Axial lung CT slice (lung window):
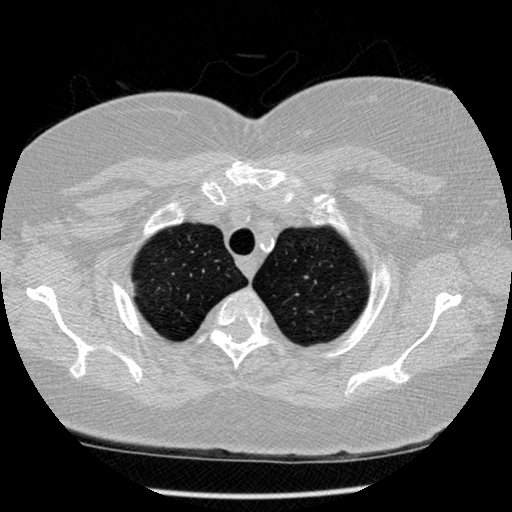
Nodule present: no